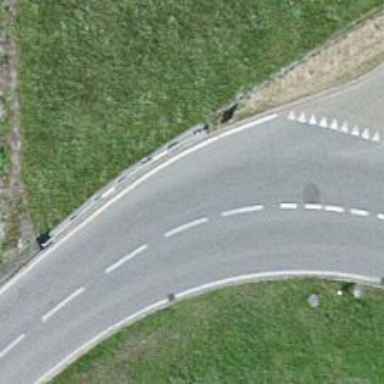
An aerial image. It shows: Primary road with asphalt surface.